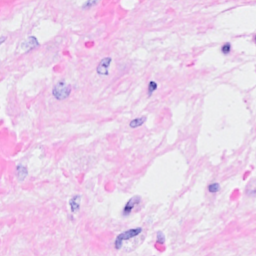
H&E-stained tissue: Breast